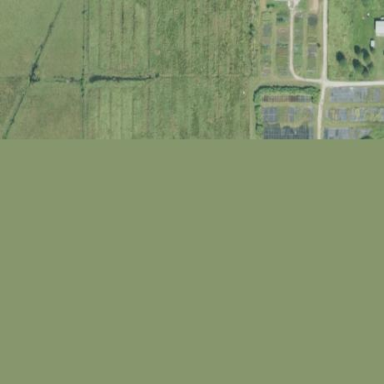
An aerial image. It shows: Plant nursery specializing in trees.